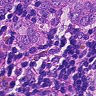
Metastatic tissue present: yes